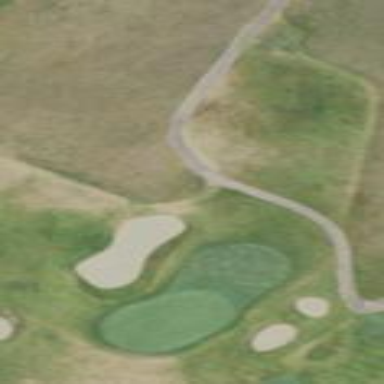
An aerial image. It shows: Area of rough grass used for golf.